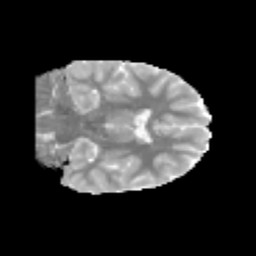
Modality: MD
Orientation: coronal
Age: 10
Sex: female
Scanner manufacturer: siemens
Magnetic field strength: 3 T
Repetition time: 3.8 s
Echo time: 0.07 s